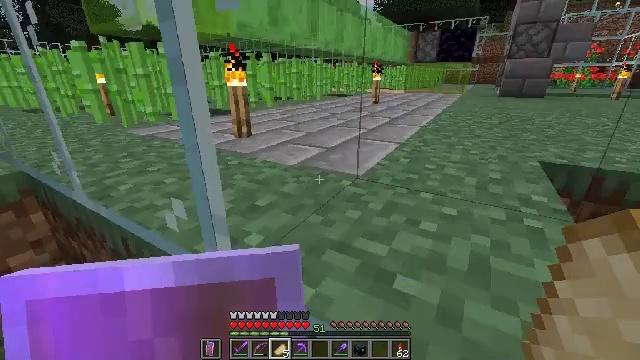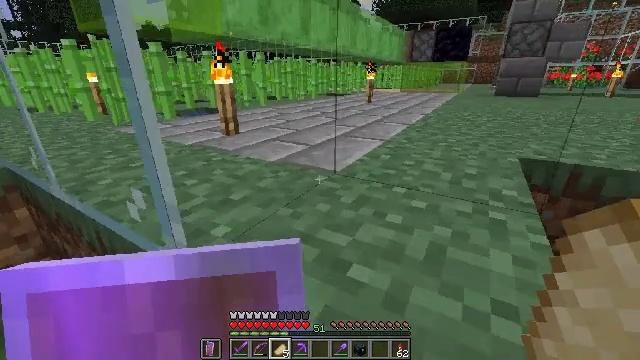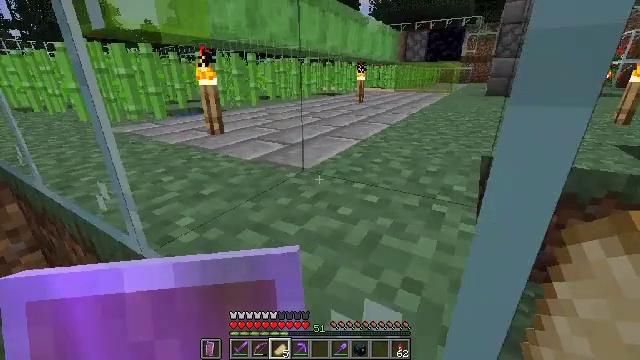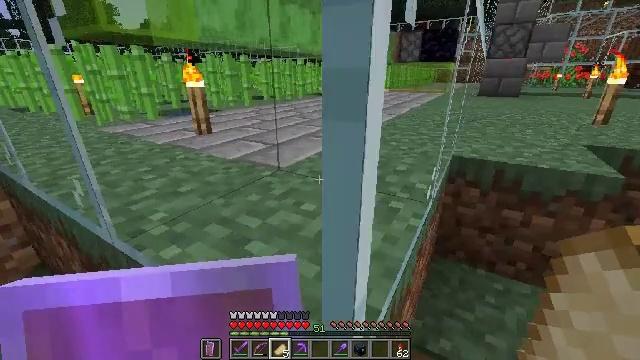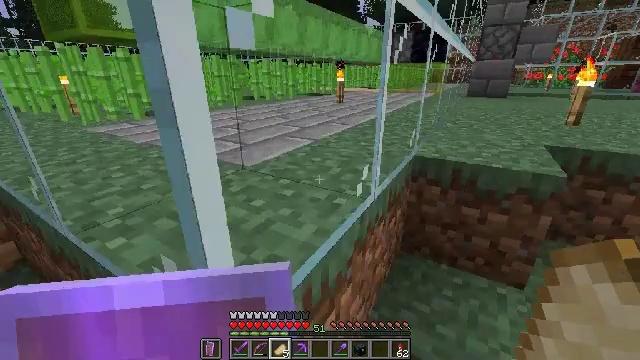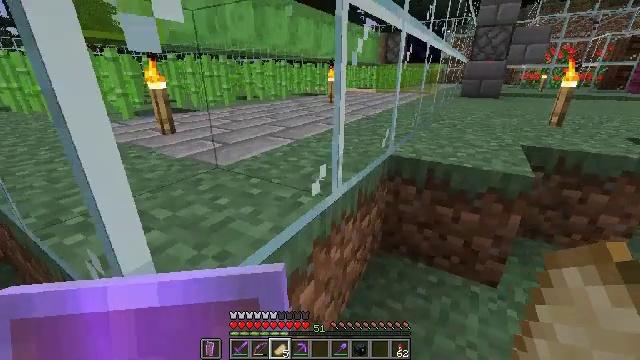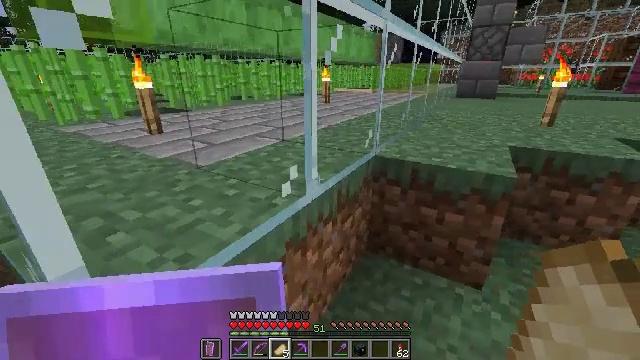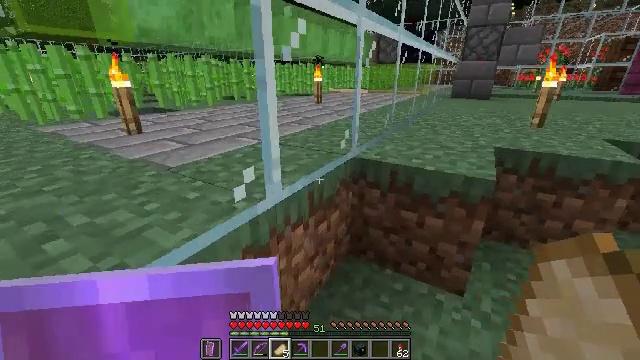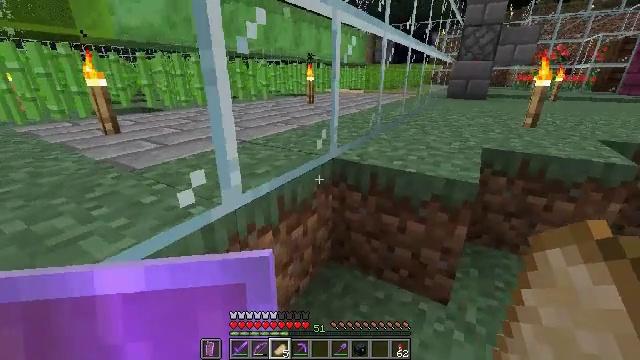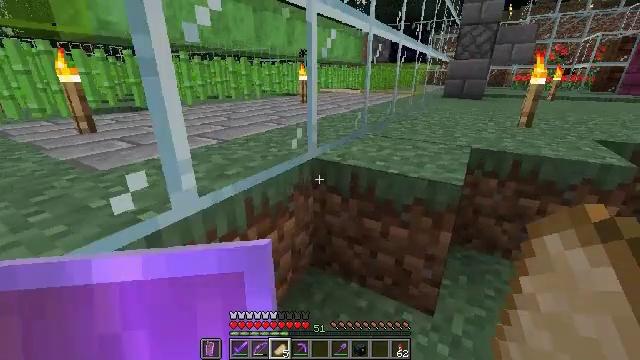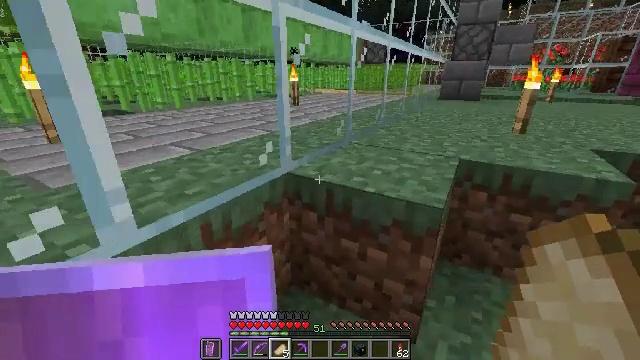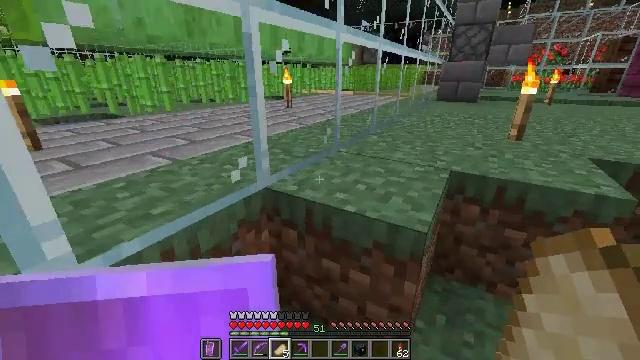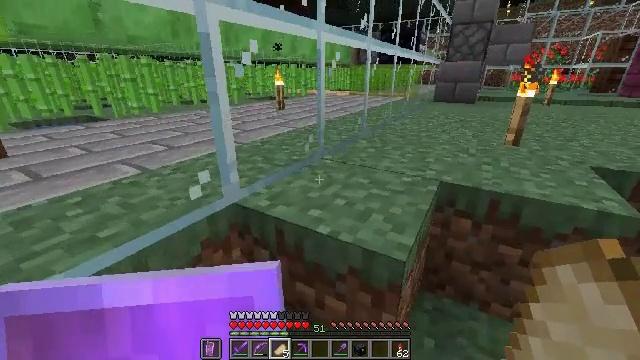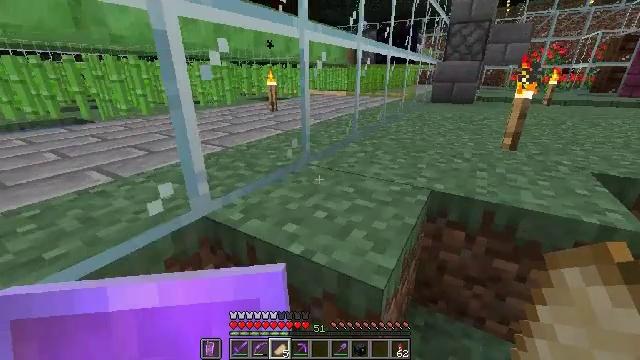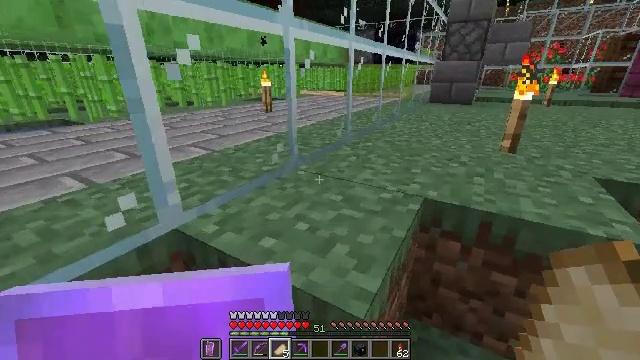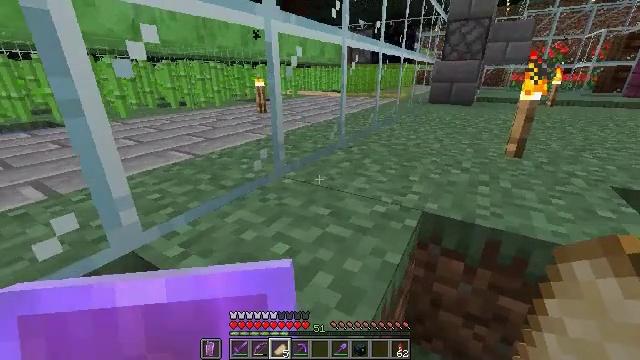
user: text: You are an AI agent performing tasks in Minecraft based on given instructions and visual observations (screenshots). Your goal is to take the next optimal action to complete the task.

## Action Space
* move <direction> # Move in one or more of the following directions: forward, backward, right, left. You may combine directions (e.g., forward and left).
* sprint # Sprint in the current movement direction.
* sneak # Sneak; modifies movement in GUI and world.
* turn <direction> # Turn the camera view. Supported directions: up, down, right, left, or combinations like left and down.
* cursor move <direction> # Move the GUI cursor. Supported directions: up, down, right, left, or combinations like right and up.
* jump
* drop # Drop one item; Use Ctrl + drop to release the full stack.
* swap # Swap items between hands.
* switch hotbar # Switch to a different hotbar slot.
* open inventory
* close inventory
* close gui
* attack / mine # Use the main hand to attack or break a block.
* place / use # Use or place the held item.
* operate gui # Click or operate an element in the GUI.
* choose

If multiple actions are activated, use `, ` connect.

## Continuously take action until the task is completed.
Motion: motion action
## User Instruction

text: Collect the grass block using a shovel.
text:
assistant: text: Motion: move right
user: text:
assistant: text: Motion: move right
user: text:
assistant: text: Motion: move right
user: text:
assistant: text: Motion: move right
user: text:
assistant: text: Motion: move right
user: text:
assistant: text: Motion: move forward and move right
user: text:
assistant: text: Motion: move forward and move right
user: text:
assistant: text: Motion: move forward and move right
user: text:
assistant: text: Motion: move forward and move right
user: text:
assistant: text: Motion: move forward and move right
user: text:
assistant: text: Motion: move forward and move right
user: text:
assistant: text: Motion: move forward and move right
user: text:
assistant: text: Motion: move forward and move right
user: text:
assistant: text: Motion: move forward
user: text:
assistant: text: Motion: no_op
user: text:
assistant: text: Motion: no_op
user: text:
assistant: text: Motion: no_op
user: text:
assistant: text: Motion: no_op
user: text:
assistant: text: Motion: no_op
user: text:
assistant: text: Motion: no_op
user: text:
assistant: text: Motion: no_op
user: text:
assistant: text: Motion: no_op
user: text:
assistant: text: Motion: no_op
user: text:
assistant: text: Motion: no_op
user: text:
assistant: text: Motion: no_op
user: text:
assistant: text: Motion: no_op
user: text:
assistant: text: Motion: move back, turn left and down
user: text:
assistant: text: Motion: move back, turn left
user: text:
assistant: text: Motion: move back, turn left
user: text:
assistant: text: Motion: no_op